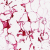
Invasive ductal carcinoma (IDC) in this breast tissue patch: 0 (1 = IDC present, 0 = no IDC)